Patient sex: M
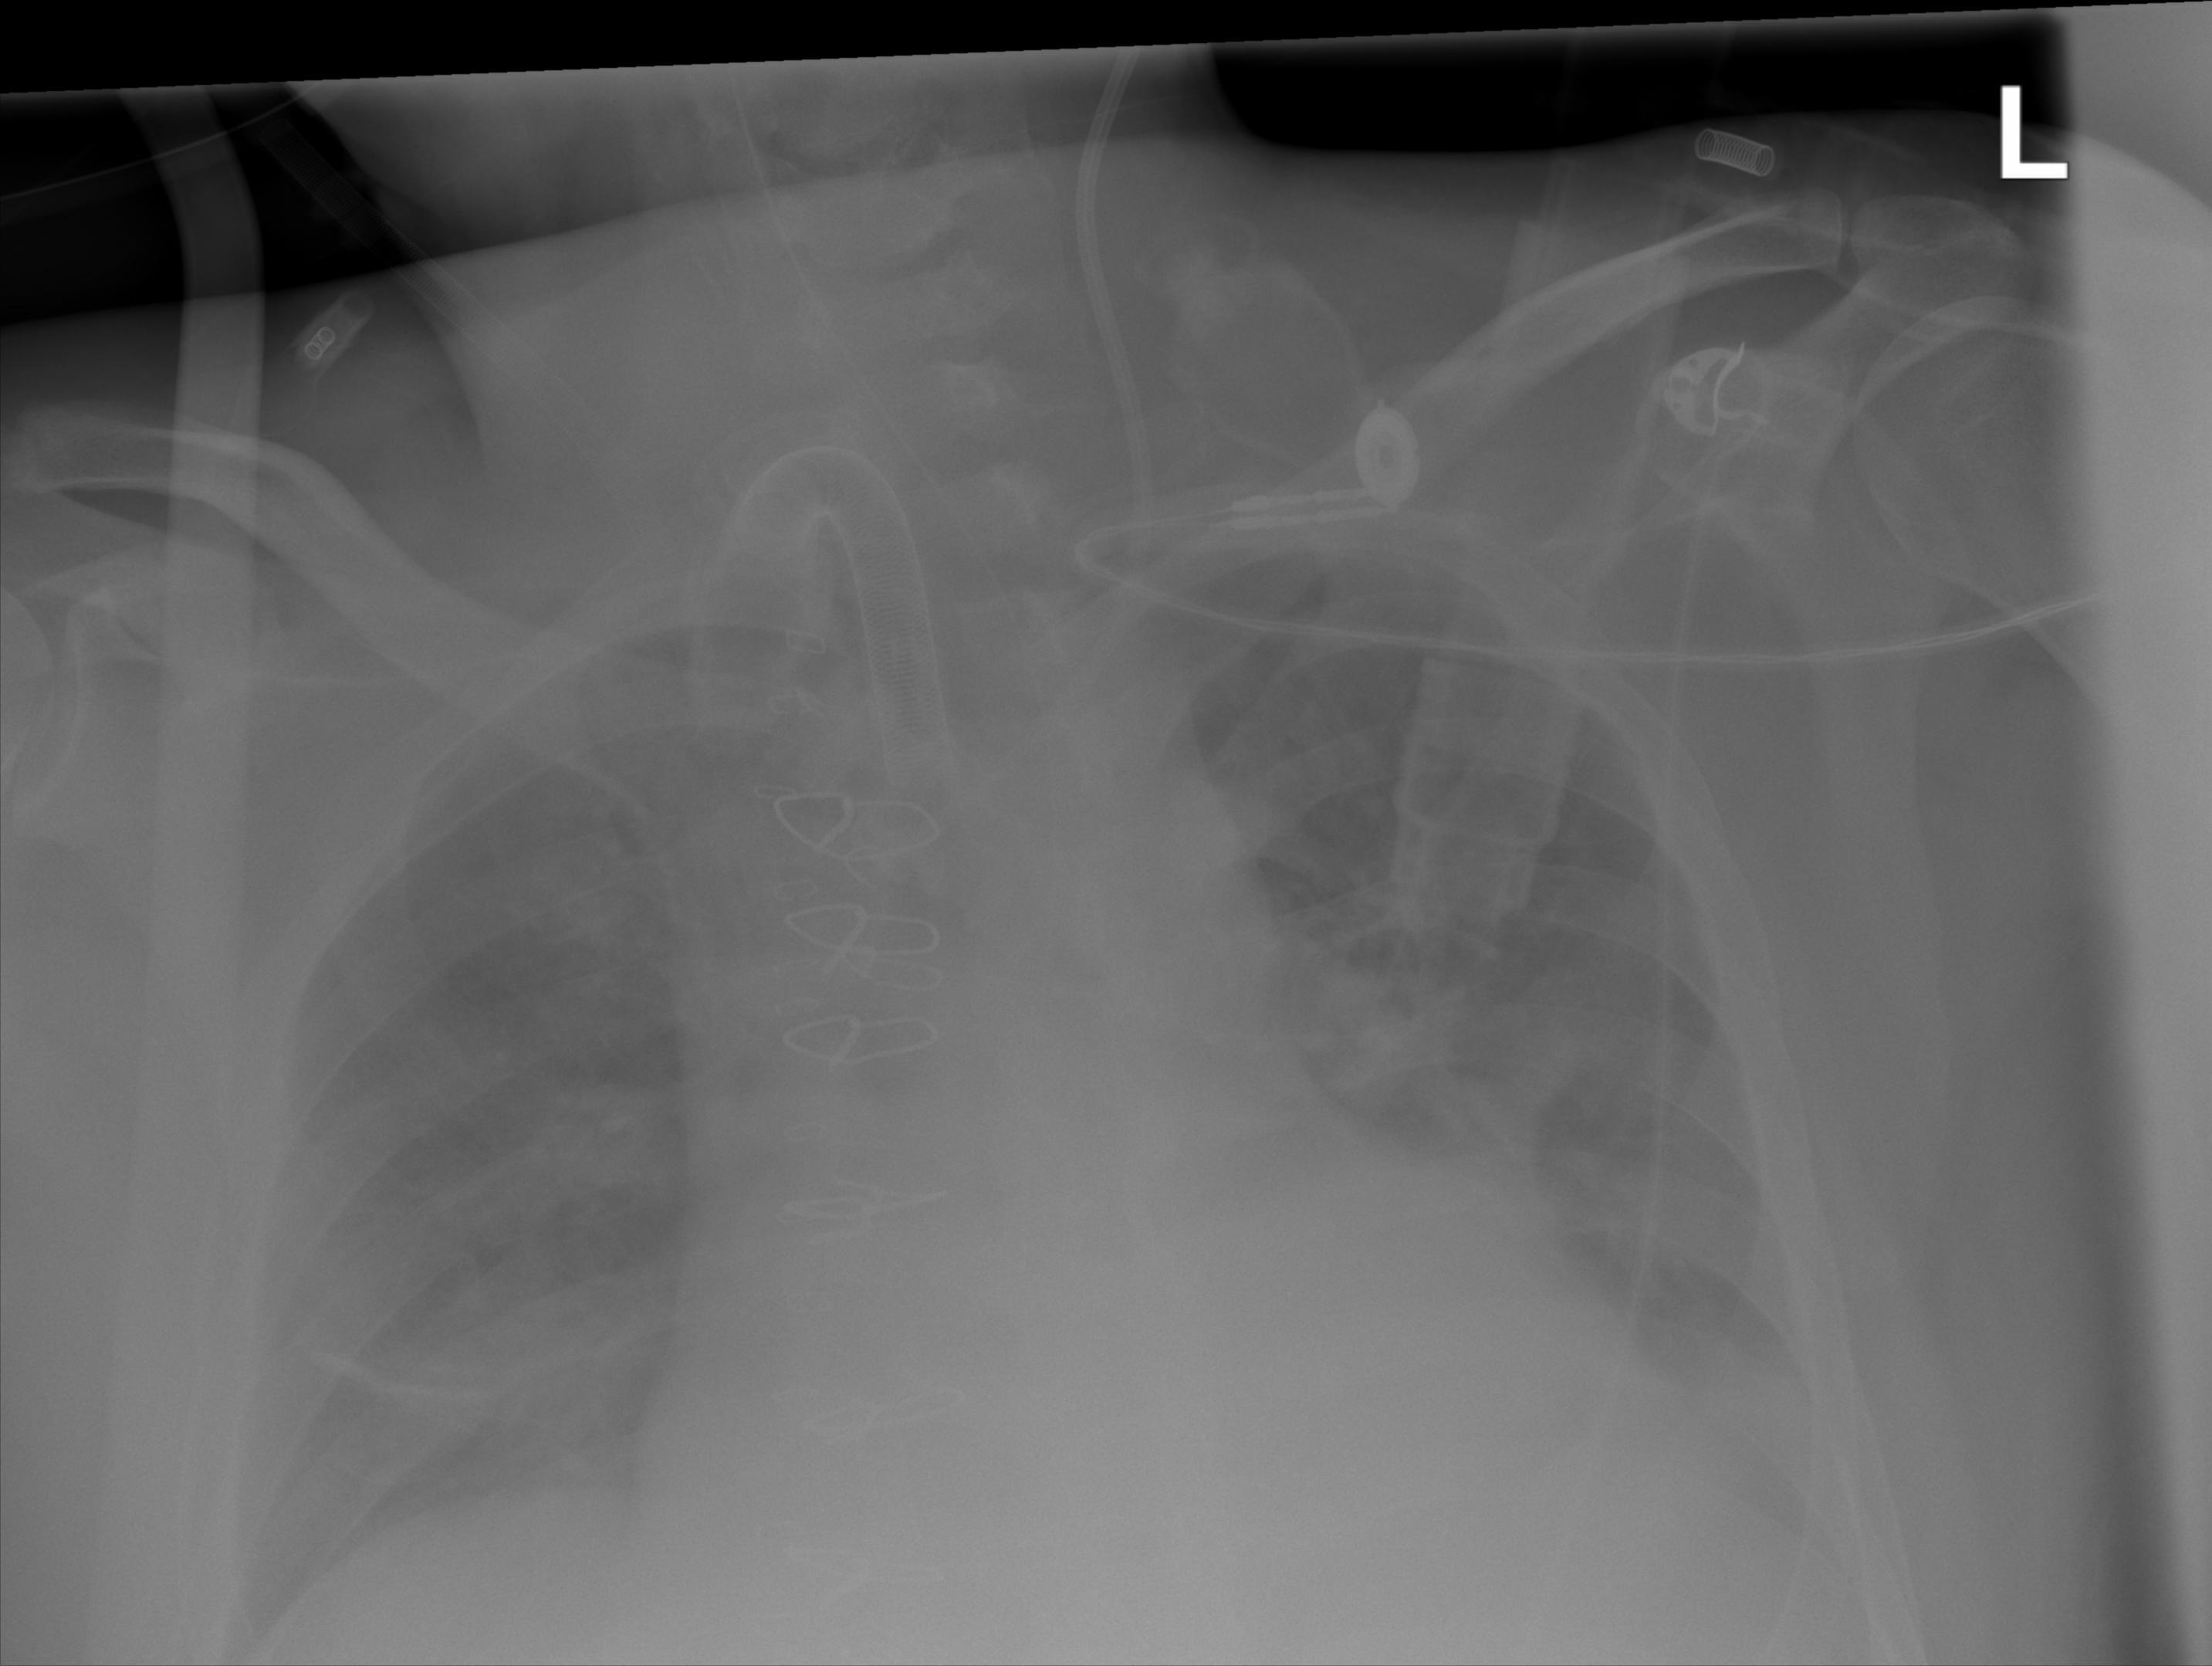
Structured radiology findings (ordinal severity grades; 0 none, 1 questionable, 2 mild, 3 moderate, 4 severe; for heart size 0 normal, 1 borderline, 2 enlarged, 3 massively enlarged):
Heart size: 2
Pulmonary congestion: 2
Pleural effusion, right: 0
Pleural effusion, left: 0
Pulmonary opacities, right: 0
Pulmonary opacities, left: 0
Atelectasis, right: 2
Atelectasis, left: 2